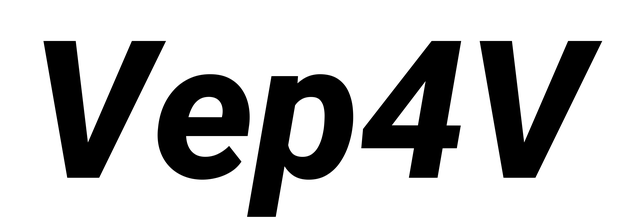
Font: Roboto-Italic_ExtraBold_Italic